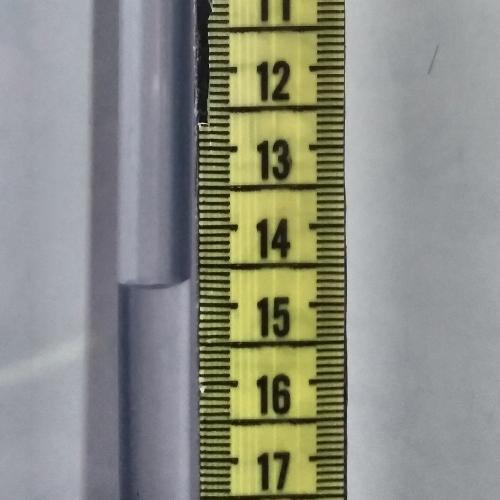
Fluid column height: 14.7 cm